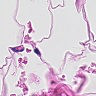
Metastatic tissue present: no